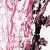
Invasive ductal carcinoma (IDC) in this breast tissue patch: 0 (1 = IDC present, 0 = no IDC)